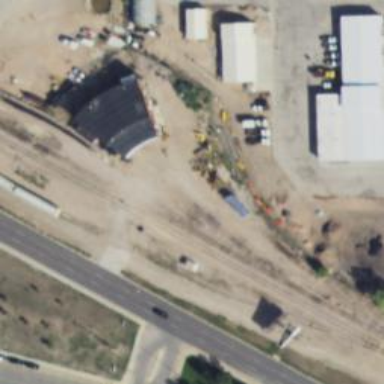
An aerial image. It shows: Railway yard used for servicing trains.